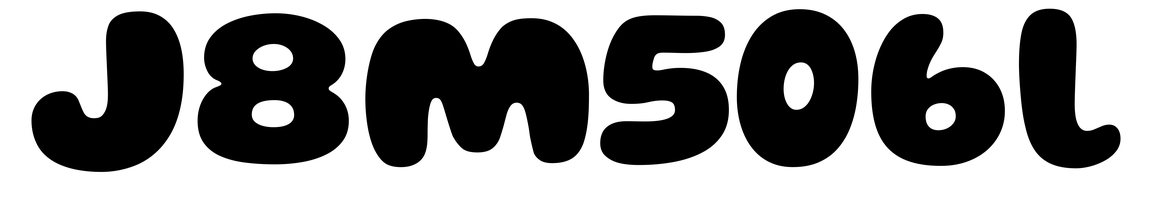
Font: Gluten_ExtraBold